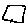
Label: square